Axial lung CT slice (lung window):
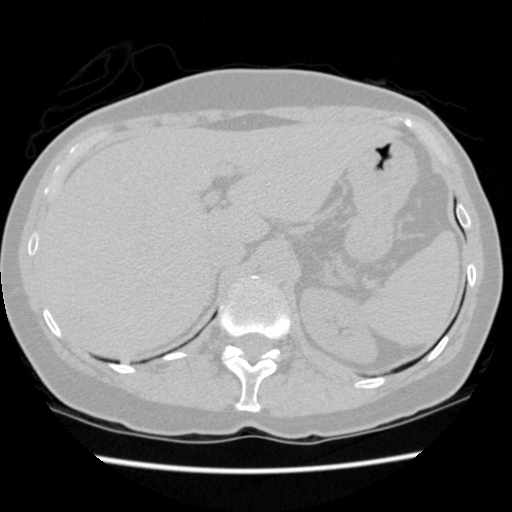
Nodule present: no